Field crop: maize
Growth stage: 1
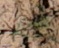
Species: lolium